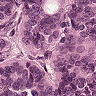
Metastatic tissue present: yes